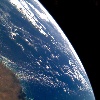
Label: water